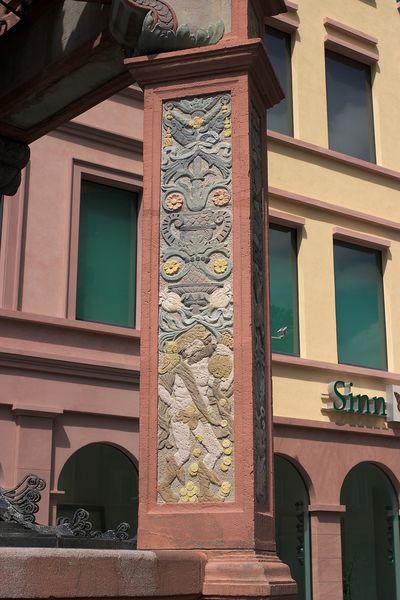
Titel: Mainzer Marktbrunnen
Künstler: Erzbischof Albrecht von Brandenburg
Standort: Mainz, Marktplatz (EU - D - RP)
Schlagwörter: mann, nackt, gelb, grün, stadt, blume, braun, bunt, fenster, pfeiler, rücken, säule, blüte, blüten, gebäude, haus, rot, ornament, wand, architektur, mensch, sockel, stein, figur, gold, kelch, pflanzen, brunnen, ranken, vase, relief, schrift, bogen, fassade, geschäft, last, jugendstil, detail, ornamente, verzierung, bronze, tor, foto, fotografie, bögen, eisen, stütze, bayern, draußen, stiefel, arkaden, wappen, jüngling, quader, voluten, sandstein, marktplatz, volute, wien, dresden, schaft, sinn, akanthus, stele, palmette, münzen, mainz, strahler, handwerkerbrunnen, buntsandstein, somm, brunnenteil, roter sandstein, eckfeiler